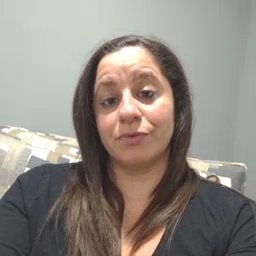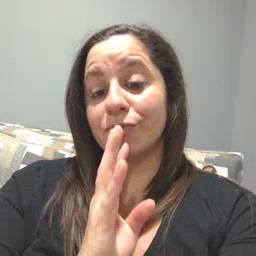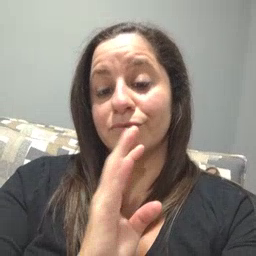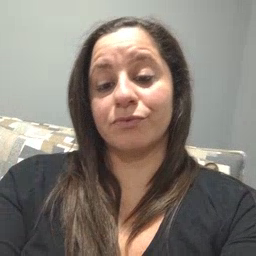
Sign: talk